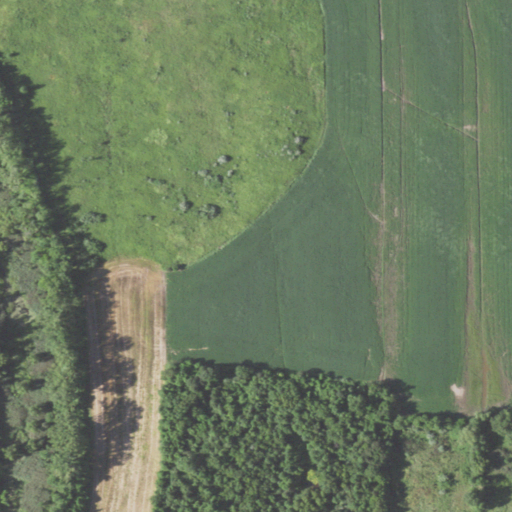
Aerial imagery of island in Illinois named Walkers Island containing cultivated crops, woody wetlands, herbaceous wetlands, deciduous forest, and open development